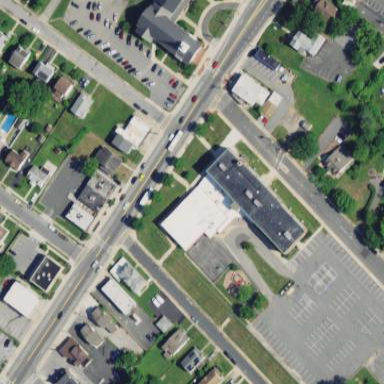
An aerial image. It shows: Civic building that serves as community center.